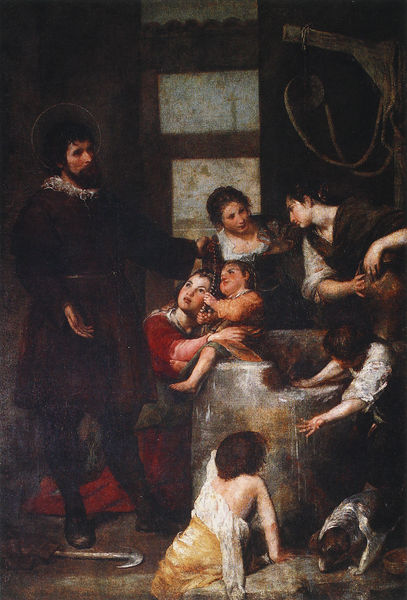
Titel: Hl. Isidoro und die Wunder des Brunnens
Künstler: Alonso Cano
Institution: Madrid, Museo del Prado
Schlagwörter: dunkel, gemälde, mann, wasser, frauen, gelb, menschen, braun, fenster, frau, kleider, schwarz, tür, haus, hund, rot, tier, bart, trinken, kragen, innenraum, öl, familie, kind, perle, brunnen, genre, kinder, kette, hof, bank, ölgemälde, waschen, seil, seilzug, rückenfigur, becken, tasche, beten, rolle, heiligenschein, werkzeug, nimbus, axt, kniend, mittelalter, heiliger, anker, rosenkranz, beil, armut, josef, heilige familie, schöpfen, nazareth, jesus maria, 1700, ebart, männer frauen jesus werkzeug